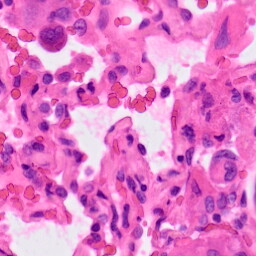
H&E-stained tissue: Lung